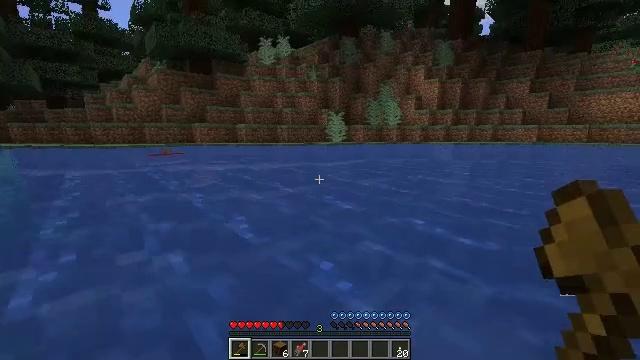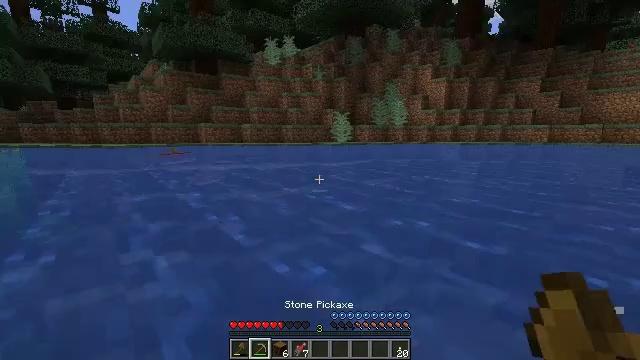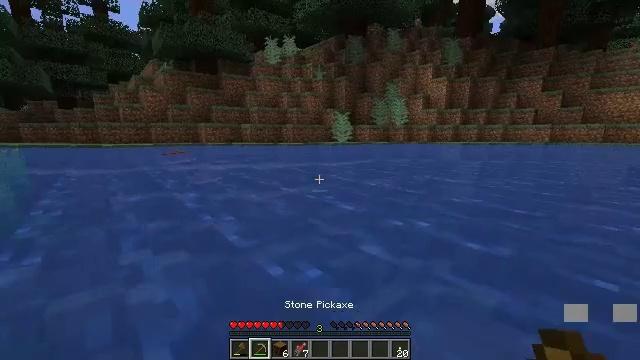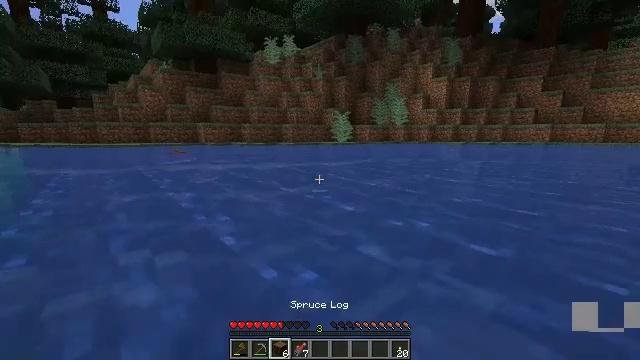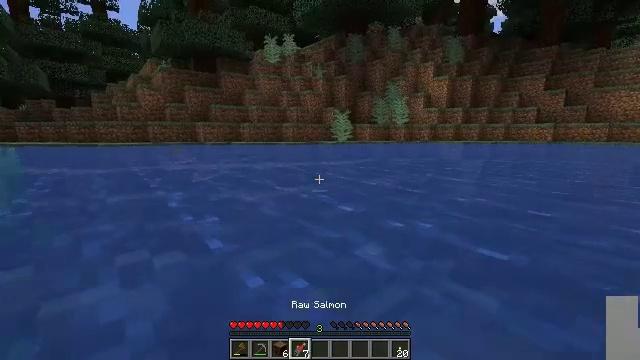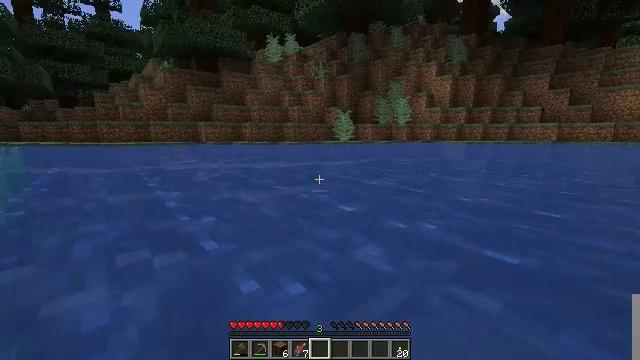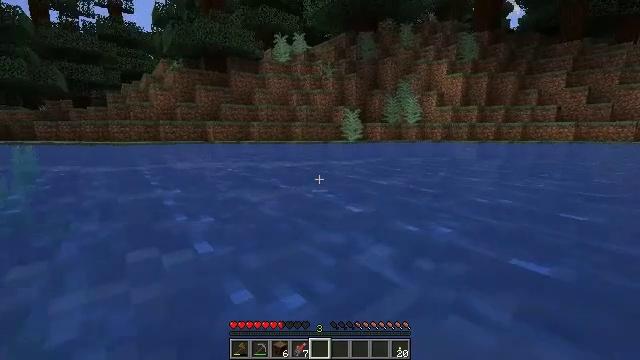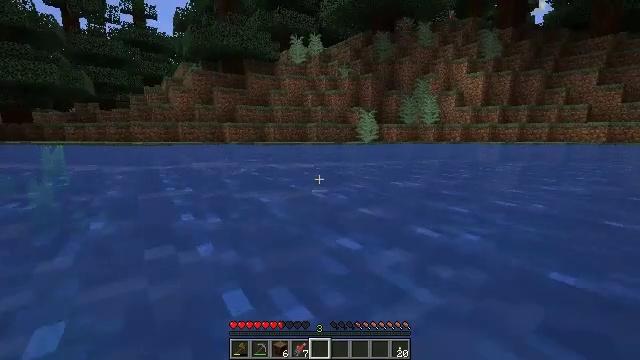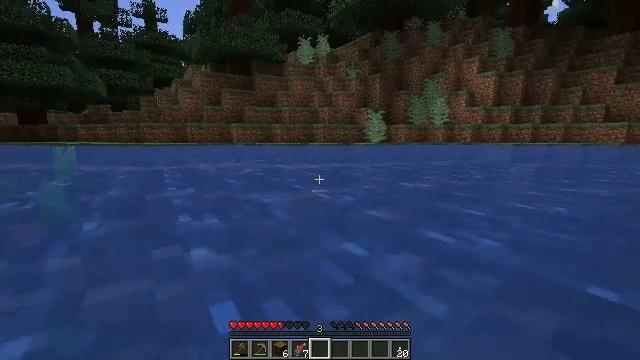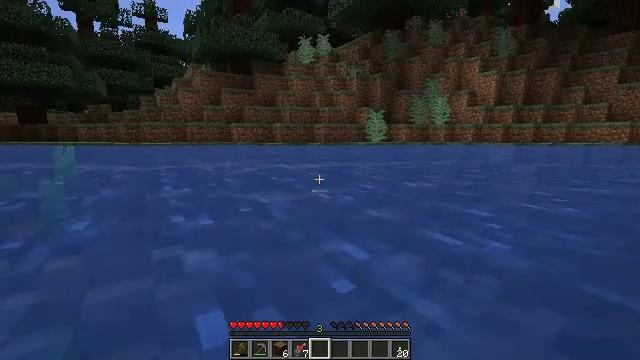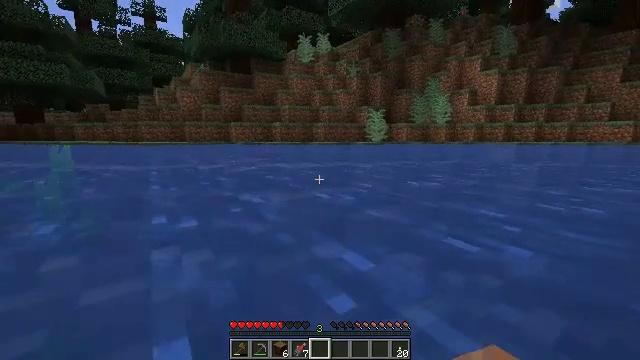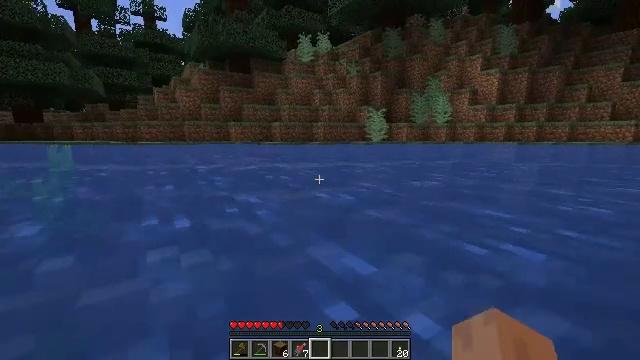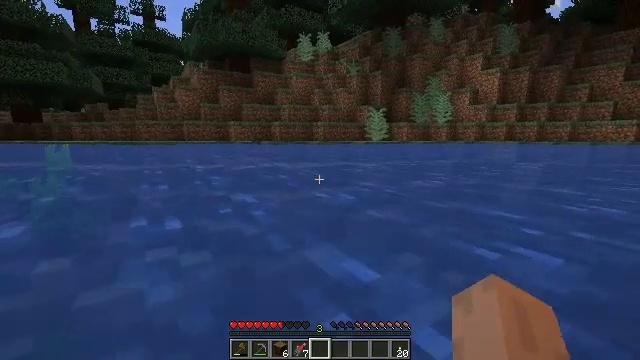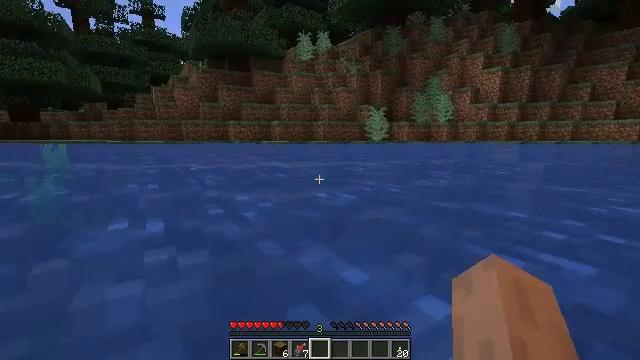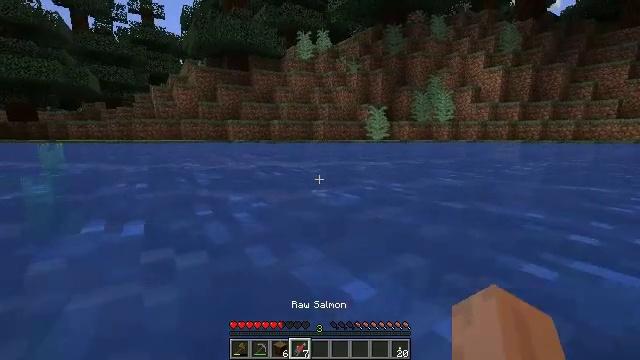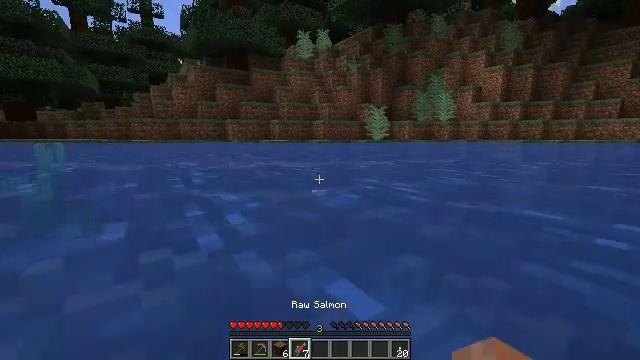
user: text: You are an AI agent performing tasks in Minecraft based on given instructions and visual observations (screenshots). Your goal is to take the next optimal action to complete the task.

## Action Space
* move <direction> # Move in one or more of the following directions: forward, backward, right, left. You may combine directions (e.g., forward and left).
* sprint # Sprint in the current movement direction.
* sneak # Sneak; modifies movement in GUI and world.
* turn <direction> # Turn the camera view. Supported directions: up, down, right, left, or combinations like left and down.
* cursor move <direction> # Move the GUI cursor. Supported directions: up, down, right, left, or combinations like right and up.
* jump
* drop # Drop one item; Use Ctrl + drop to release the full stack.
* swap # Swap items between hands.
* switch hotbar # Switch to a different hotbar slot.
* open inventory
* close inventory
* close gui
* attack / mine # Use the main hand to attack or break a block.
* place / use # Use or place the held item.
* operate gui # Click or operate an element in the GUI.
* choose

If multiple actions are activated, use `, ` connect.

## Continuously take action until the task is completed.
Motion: motion action
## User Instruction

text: Drop a spruce sapling.
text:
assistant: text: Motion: move forward, sprint, turn left
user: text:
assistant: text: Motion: move forward, sprint
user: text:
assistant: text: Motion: move forward, sprint
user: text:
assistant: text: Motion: move forward, sprint
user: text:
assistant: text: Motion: move forward, sprint
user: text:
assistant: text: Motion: move forward, sprint, turn left
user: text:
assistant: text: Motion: move forward, sprint, turn left
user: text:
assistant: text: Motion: move forward, sprint, turn left
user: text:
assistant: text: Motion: move forward, sprint
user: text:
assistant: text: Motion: move forward, sprint
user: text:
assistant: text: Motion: move forward, sprint
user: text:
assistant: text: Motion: move forward, sprint
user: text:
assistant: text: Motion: move forward, sprint
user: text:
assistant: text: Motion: move forward, sprint
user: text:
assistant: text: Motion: move forward, sprint
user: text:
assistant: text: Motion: move forward, sprint
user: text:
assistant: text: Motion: move forward, sprint
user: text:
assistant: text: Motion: move forward, sprint, jump
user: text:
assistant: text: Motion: move forward, sprint, jump
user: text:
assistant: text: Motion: move forward, sprint, use / place, jump
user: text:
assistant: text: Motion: move forward, sprint, use / place, jump
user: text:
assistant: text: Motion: move forward, sprint, use / place, jump
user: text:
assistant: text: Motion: move forward, sprint, use / place, jump
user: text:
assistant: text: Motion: move forward, sprint, use / place, jump
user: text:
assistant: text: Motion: move forward, sprint, use / place, jump
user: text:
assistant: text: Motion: move forward, sprint, use / place, jump
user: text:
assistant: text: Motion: move forward, sprint, jump
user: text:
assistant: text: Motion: move forward, sprint
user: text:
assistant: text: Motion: move forward, sprint
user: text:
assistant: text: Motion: move forward, sprint